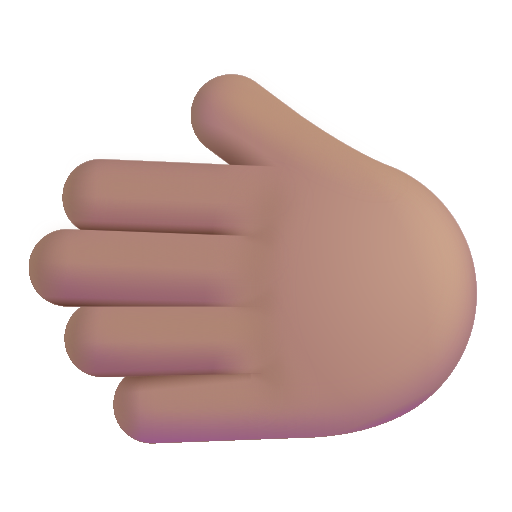
leftwards hand color